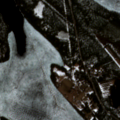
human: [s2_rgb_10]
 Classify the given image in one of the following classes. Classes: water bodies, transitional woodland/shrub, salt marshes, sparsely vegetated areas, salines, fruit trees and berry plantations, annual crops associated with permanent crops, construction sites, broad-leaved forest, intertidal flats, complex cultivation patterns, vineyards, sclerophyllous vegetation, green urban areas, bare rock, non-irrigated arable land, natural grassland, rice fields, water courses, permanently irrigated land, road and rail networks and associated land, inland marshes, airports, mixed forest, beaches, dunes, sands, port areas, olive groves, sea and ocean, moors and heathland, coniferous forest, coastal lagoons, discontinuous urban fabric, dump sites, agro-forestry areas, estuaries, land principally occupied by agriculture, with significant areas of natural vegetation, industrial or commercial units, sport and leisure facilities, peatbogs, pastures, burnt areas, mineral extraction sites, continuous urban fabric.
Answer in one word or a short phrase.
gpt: land principally occupied by agriculture, with significant areas of natural vegetation, coniferous forest, water bodies